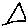
Label: triangle